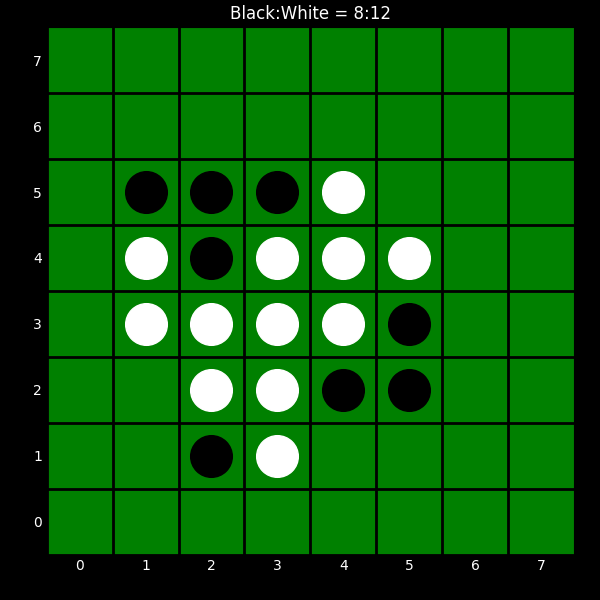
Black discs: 8
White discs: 12